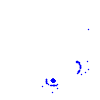
Particle: pion